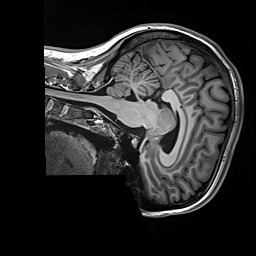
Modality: T1w
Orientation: sagittal
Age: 24
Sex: female
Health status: healthy
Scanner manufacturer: siemens
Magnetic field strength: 3 T
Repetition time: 2.5 s
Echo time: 0.00299 s